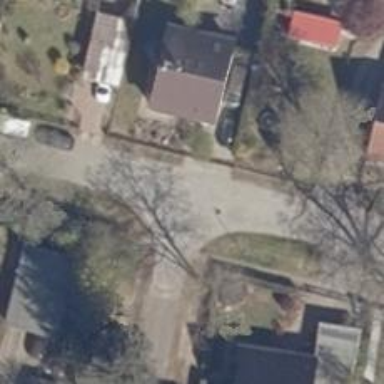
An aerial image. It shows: Traffic calming hump on the road.